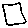
Label: square